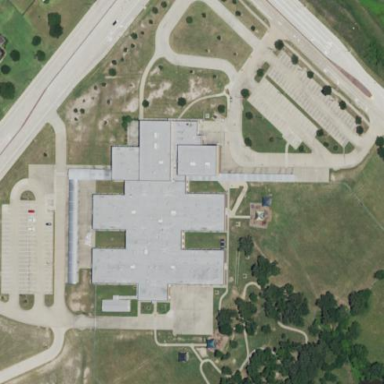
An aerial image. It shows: School.